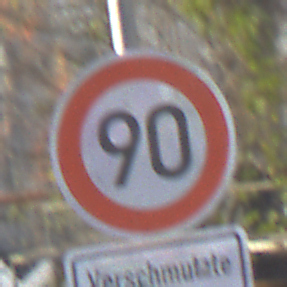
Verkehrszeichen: Geschwindigkeit90
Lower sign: HinweiseAufGefahrenDurchVerbaleAngabe4
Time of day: MorningAfternoon
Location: Outdoor (Urban)
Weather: PartlyCloudy
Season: NotSpecified
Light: Natural